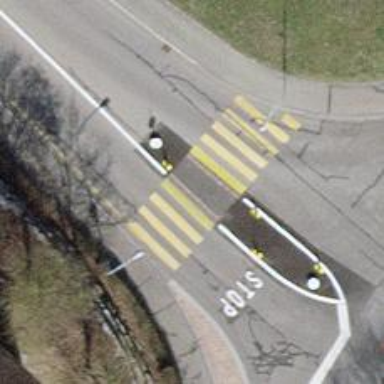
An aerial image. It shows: Marked footway crossing with center island.